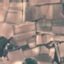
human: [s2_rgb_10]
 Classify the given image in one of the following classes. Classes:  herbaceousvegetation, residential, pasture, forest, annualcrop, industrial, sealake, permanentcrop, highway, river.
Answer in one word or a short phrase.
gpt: PermanentCrop